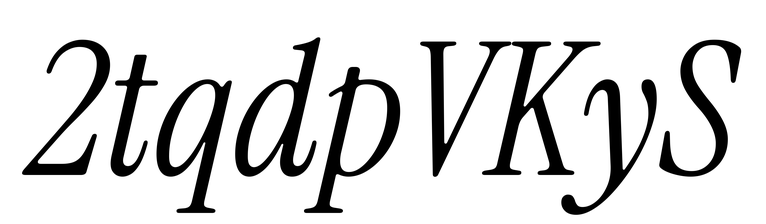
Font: InstrumentSerif-Italic